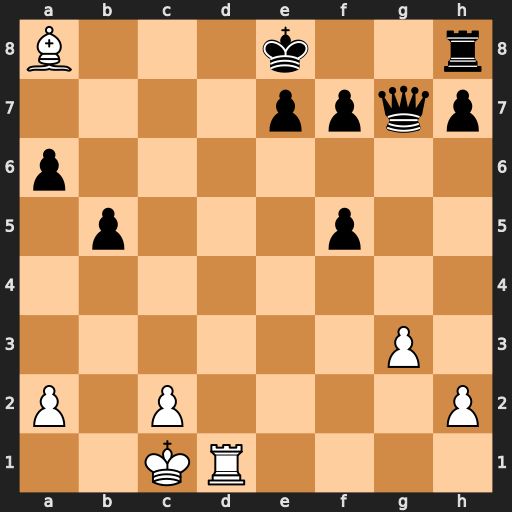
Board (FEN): B3k2r/4ppqp/p7/1p3p2/8/6P1/P1P4P/2KR4
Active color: w
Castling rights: k
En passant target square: -
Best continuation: Bc6+ Kf8 Rd8#